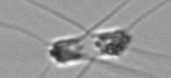
Label: Chaetoceros_didymus